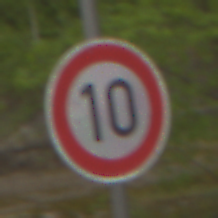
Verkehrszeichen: Geschwindigkeit10
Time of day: MorningAfternoon
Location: Outdoor (Nature)
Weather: Overcast
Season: NotSpecified
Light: Natural